Field crop: maize
Growth stage: 1
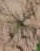
Species: salsola